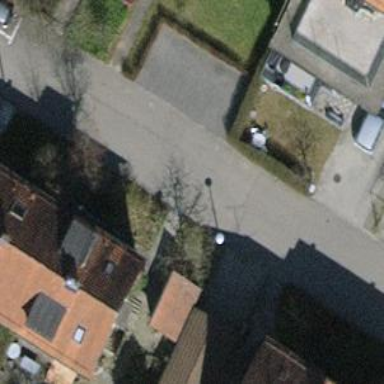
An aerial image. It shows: Semi-detached house with gabled roof.